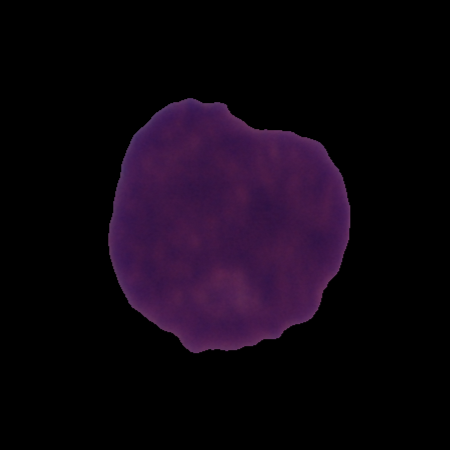
Label: cancer